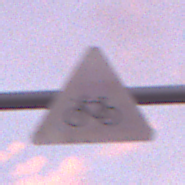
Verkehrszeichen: RadverkehrRechts
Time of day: SunriseSunset
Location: Outdoor (Urban)
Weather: PartlyCloudy
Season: NotSpecified
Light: Natural